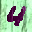
Label: 4